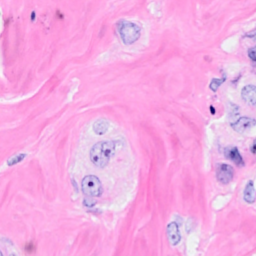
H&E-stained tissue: Breast